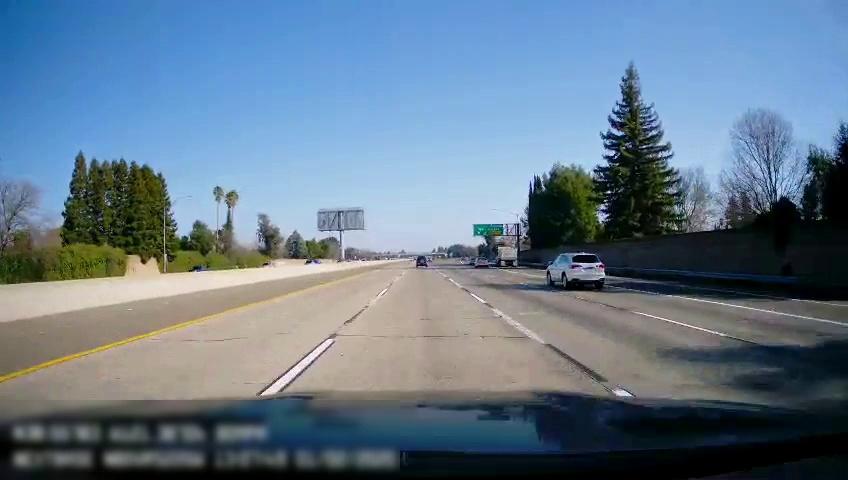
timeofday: Day
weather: Sunny
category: Drivable Space
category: Vehicles | Other LV
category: Vehicles | SUV
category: Vehicles | SUV
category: Vehicles | Car
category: Vehicles | Car
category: Vehicles | Car
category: Lanes | Current Lane
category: Lanes | Alternate Lane
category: Lanes | Alternate Lane
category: Lanes | Alternate Lane
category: Lanes | Alternate Lane
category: Lanes | Alternate Lane
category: Traffic | Signs